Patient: sex F, age 47
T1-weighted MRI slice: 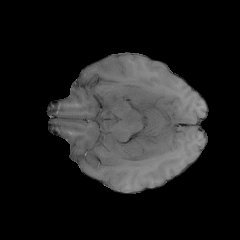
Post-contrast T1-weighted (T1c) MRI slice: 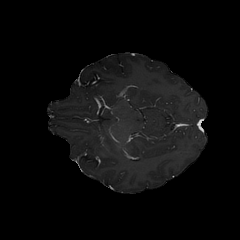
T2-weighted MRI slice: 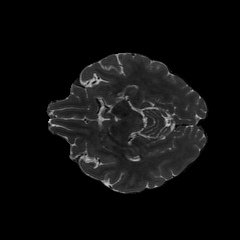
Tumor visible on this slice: yes
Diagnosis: Astrocytoma, IDH-wildtype
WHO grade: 2